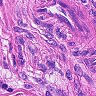
Metastatic tissue present: yes